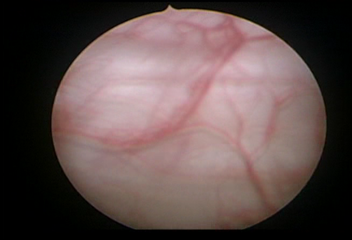
Modality: WLC
Class: Normal mucosa
Bladder cancer association: No